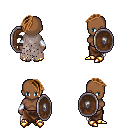
a pixel art fantasy rpg character, female body template, human, dark skin, gray tattered cape, robe skirt, brown long mohawk hairstyle, white cloth bracers, gold boots, shield, four views (front, back, left, right), 2x2 character sprite sheet, small pixel art, hard edges, no anti-aliasing